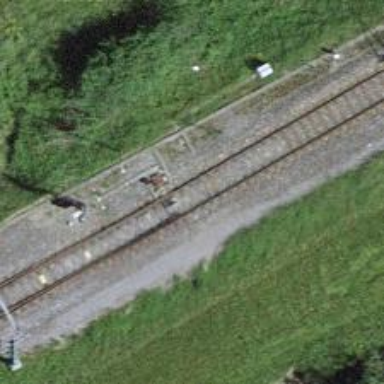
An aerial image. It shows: Railway switch.